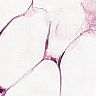
Metastatic tissue present: yes